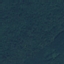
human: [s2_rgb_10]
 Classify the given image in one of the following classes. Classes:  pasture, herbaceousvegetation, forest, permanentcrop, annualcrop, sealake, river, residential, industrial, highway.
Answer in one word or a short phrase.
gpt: Forest